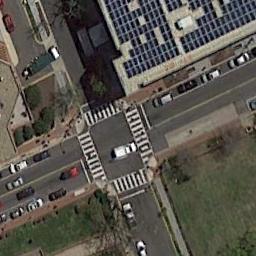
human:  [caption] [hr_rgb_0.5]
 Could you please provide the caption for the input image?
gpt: There are many big trees around the intersection .

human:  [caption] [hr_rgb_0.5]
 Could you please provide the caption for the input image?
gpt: There are several cars at the intersection .

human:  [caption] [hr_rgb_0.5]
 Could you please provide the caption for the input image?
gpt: An intersection with normal traffic is between a building and green areas .

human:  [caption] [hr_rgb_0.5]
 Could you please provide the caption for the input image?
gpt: There are many moving and waiting vehicles on the road at the intersection, Many buildings and some trees around the intersection .

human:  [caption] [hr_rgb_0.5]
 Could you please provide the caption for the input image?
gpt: There are two green lawns beside the intersection .